Field crop: tomato
Growth stage: 2
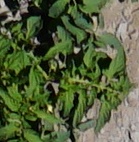
Species: tomato